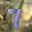
Label: 7